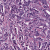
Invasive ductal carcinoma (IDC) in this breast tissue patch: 1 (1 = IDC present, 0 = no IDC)